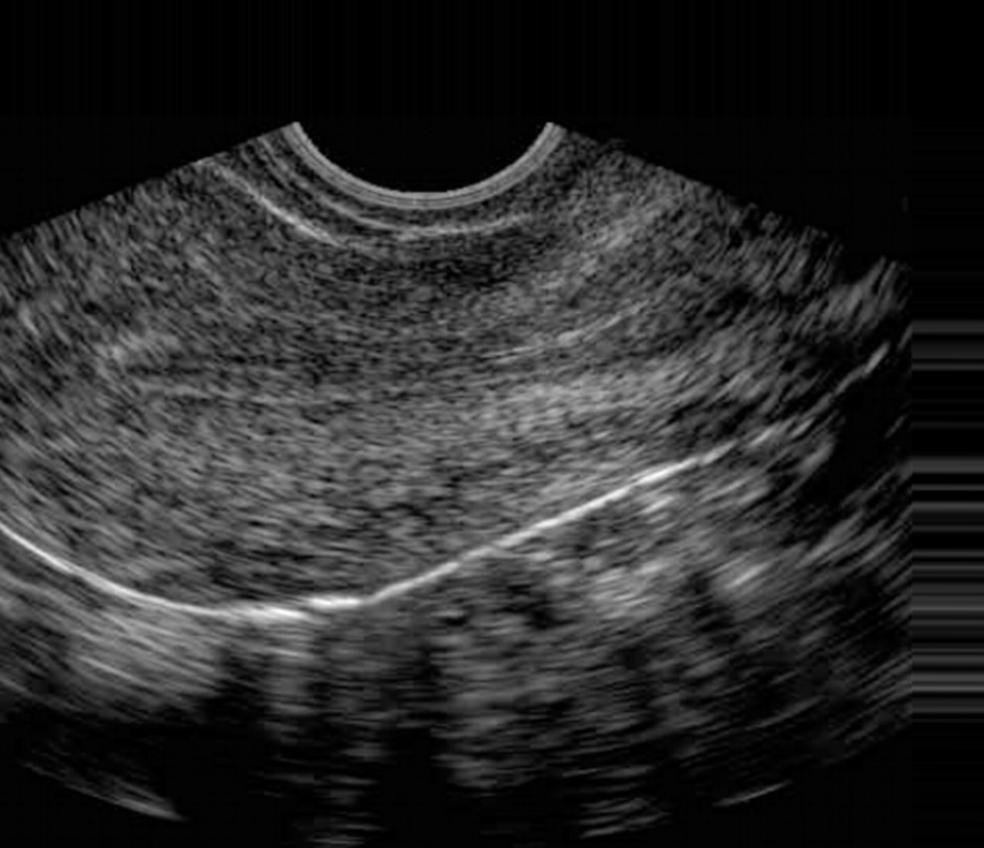
Label: notinfected